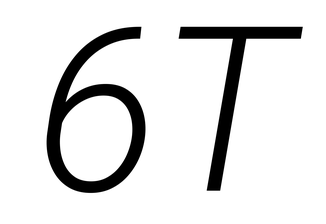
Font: Roboto-Italic_Light_Italic